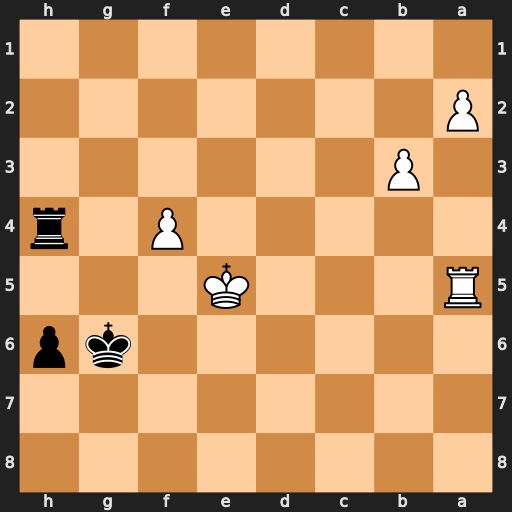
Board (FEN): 8/8/6kp/R3K3/5P1r/1P6/P7/8
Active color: b
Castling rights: -
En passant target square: -
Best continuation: Rh5+ Ke6 Rxa5